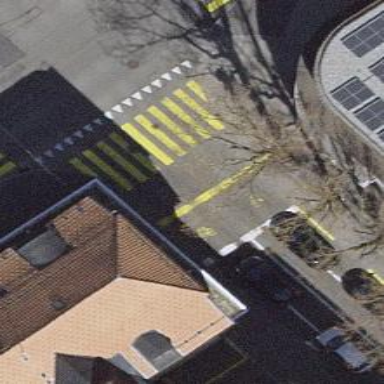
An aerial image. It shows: Crossing with traffic signals.